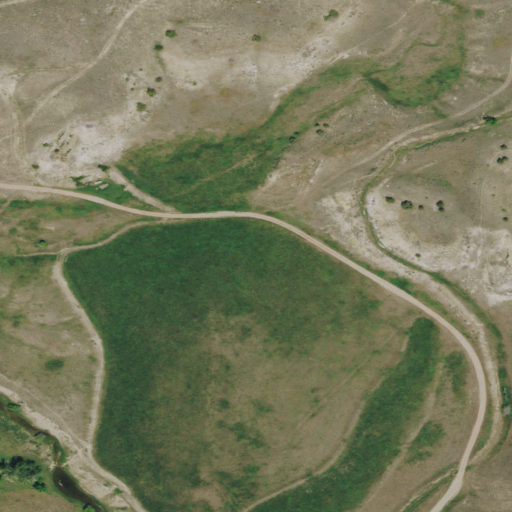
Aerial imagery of valley in Montana named Hay Gulch containing grassland, shrub, herbaceous wetlands, and woody wetlands